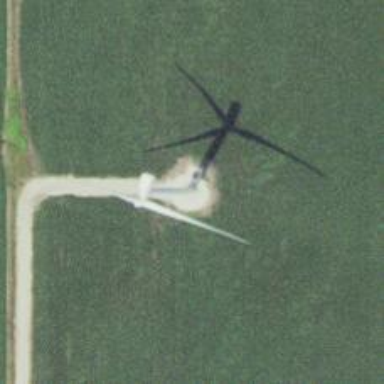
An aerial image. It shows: Wind generator powered by wind. The generator type is horizontal axis and it uses wind turbines.